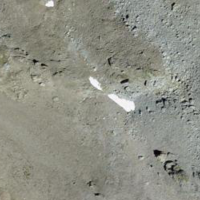
EUNIS habitat code: 48
Species observed at this site:
Androsace alpina